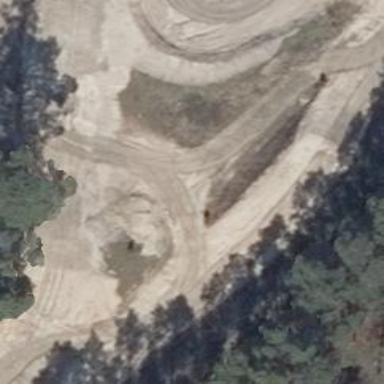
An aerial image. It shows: Sandy raceway designed for motocross sports.